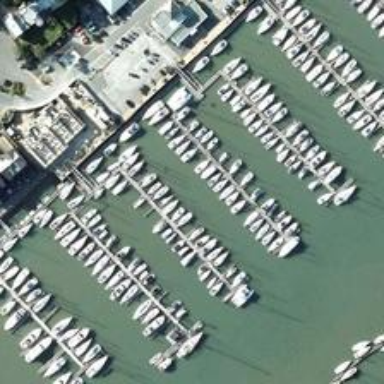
The harbour is surrounded by a lot of houses .